Field crop: tomato
Growth stage: 2
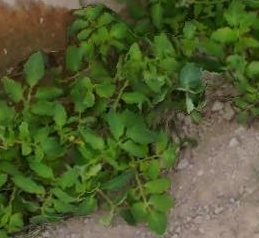
Species: tomato